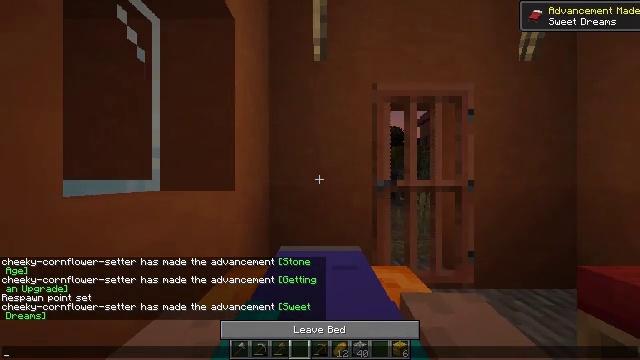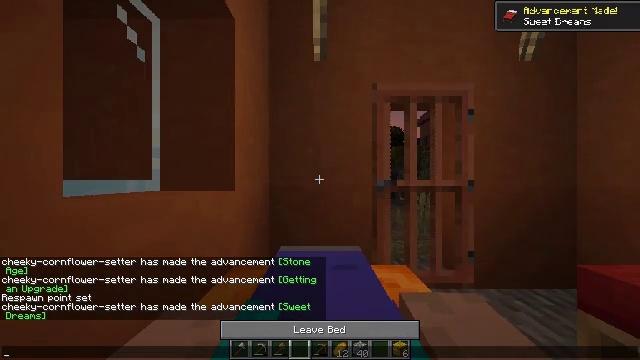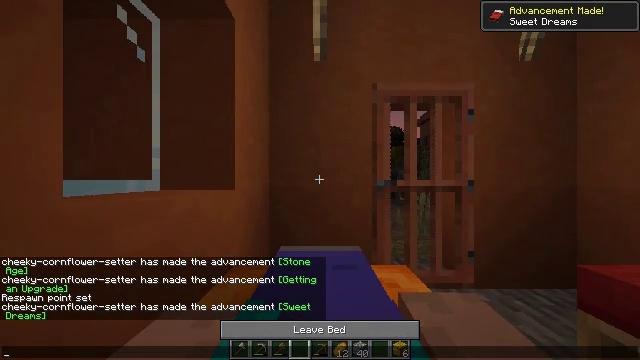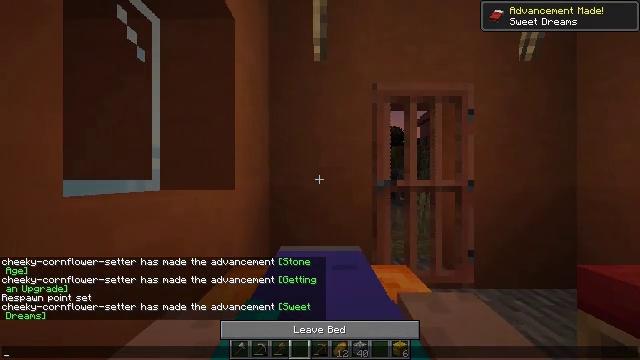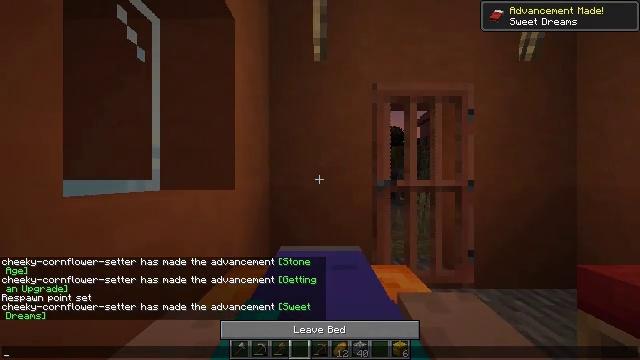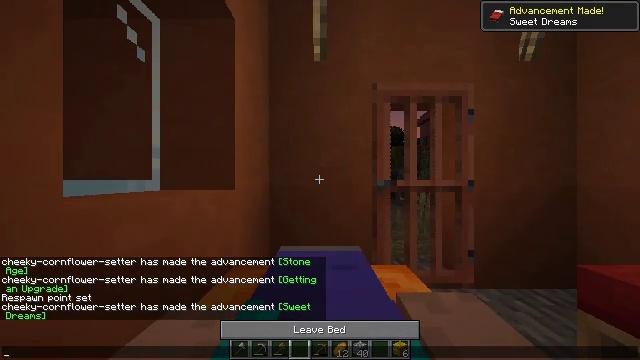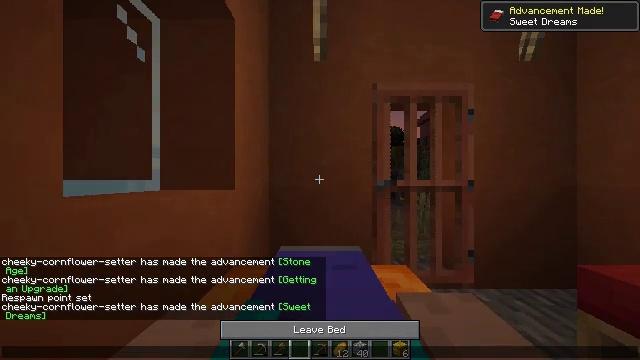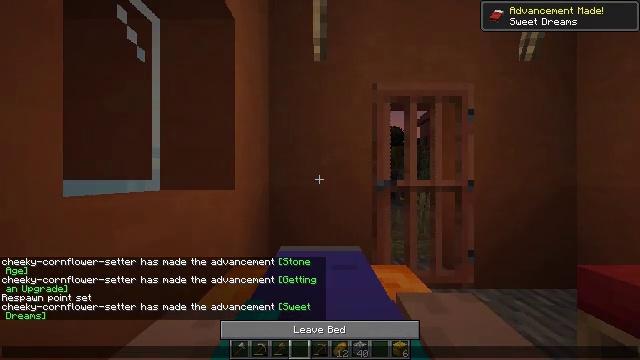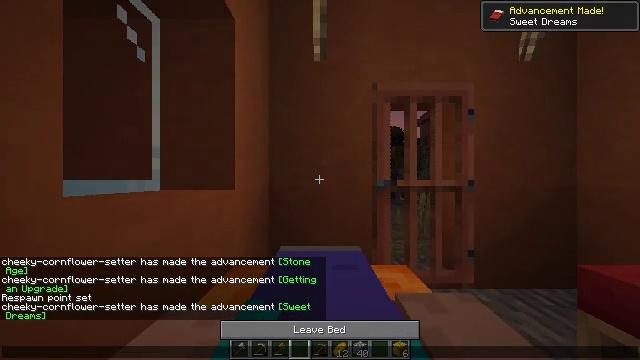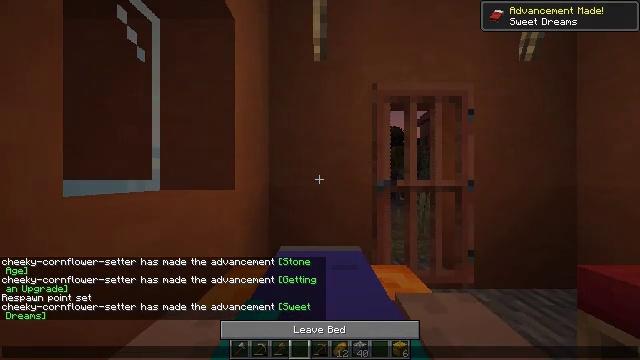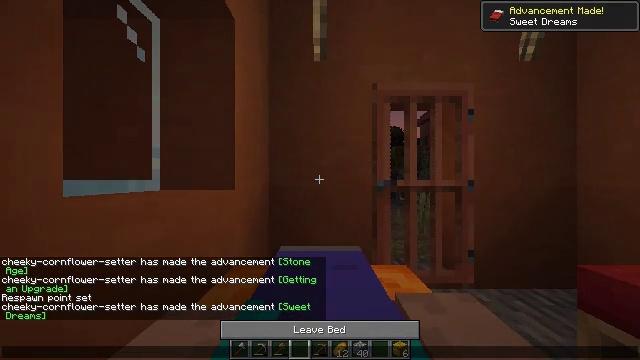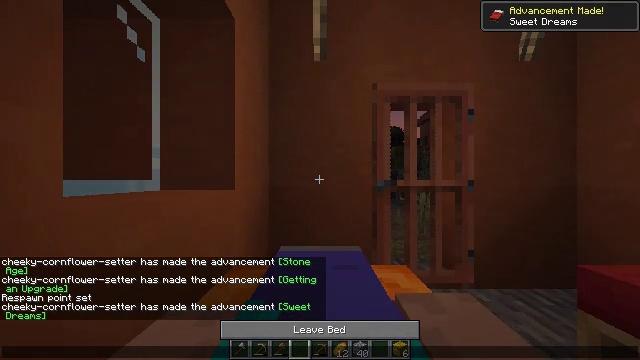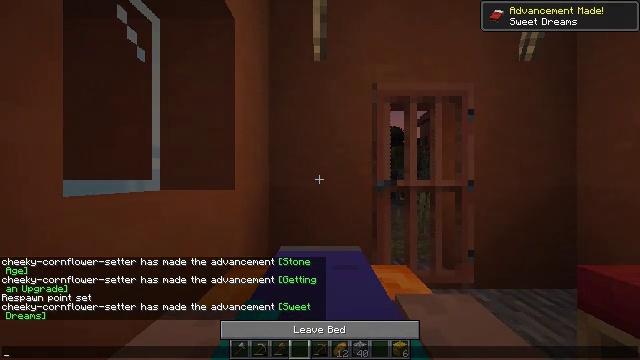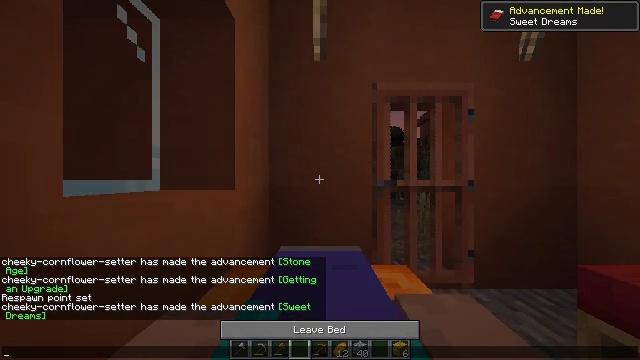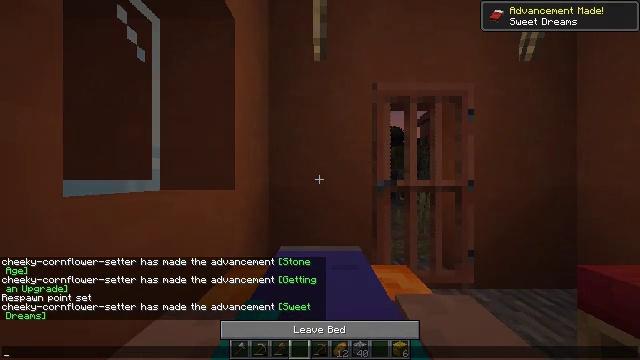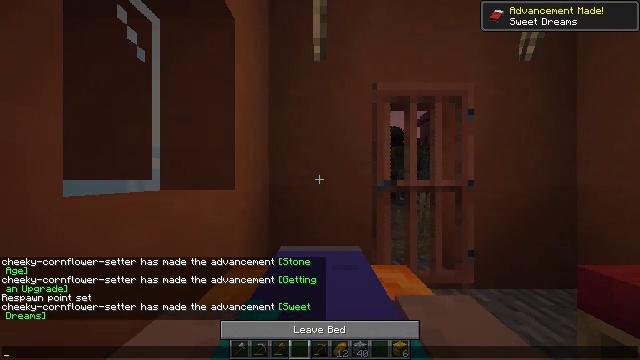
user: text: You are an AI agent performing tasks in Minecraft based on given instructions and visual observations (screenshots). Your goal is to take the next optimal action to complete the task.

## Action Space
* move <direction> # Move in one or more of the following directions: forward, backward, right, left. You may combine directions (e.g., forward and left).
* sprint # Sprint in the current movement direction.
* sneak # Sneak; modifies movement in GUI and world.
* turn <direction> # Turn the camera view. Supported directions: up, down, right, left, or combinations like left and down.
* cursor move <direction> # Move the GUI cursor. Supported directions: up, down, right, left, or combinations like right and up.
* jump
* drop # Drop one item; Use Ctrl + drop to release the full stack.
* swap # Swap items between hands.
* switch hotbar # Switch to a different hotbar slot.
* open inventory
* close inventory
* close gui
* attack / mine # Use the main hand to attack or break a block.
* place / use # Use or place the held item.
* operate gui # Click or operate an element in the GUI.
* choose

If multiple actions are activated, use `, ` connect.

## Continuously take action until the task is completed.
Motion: motion action
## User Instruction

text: Destroy the orange bed to move it.
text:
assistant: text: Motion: no_op
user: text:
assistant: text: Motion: no_op
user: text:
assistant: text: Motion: no_op
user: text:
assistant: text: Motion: no_op
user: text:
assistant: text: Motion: no_op
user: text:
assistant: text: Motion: no_op
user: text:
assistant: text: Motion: no_op
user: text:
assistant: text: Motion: no_op
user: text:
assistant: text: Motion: no_op
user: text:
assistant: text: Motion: no_op
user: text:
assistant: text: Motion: no_op
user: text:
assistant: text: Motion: no_op
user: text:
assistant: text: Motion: no_op
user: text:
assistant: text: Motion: no_op
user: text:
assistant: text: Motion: no_op
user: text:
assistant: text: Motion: no_op
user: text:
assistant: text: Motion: no_op
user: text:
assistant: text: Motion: no_op
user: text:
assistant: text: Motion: no_op
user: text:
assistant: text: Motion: no_op
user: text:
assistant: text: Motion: no_op
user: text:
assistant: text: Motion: no_op
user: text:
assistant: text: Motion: no_op
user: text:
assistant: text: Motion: no_op
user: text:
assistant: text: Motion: no_op
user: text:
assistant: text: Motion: no_op
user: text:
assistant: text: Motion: no_op
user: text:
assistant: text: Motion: no_op
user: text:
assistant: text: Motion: no_op
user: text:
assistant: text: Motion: no_op